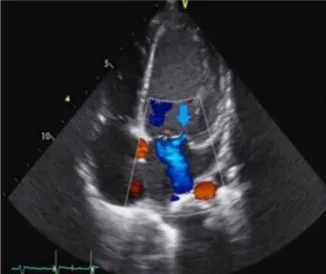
Severe mitral regurgitation (arrow) in.
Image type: radiology (ultrasound)